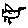
Label: bird